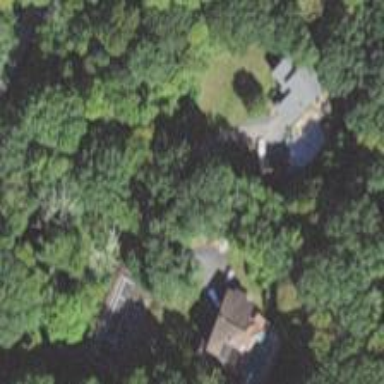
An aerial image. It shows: Residential driveway serving as service road.